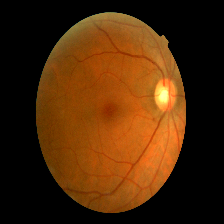
Diabetic retinopathy grade: Mild